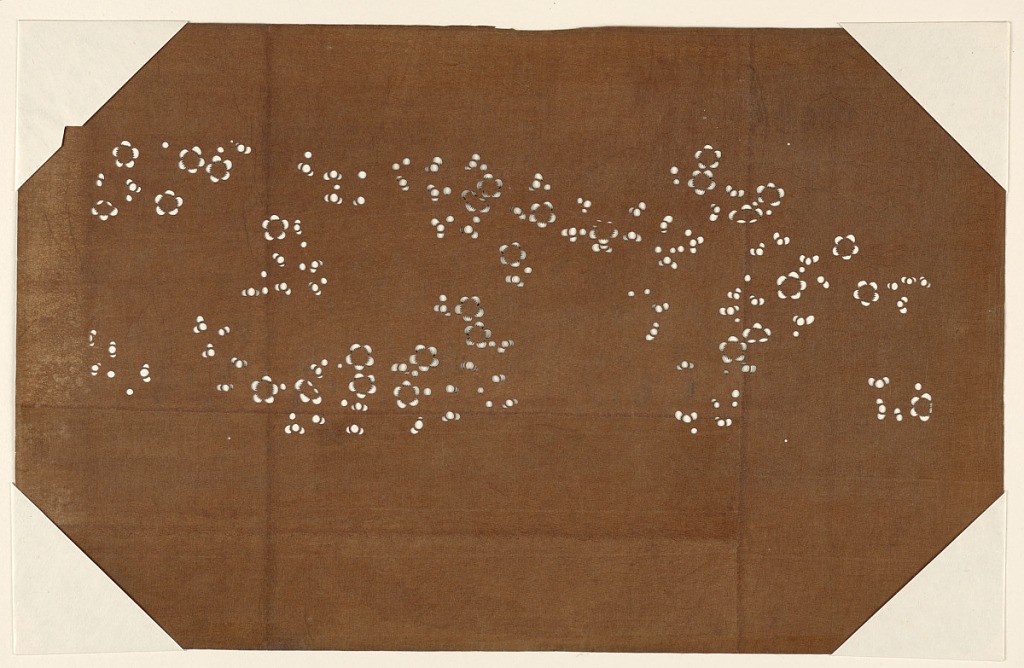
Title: Plum Blossom Motif
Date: late 18th - early 19th century
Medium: Mulberry paper (kozo washi) treated with fermented persimmon tannin (kakishibu)
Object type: Katagami
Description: Scattered around the stencil are plum blossoms and buds.